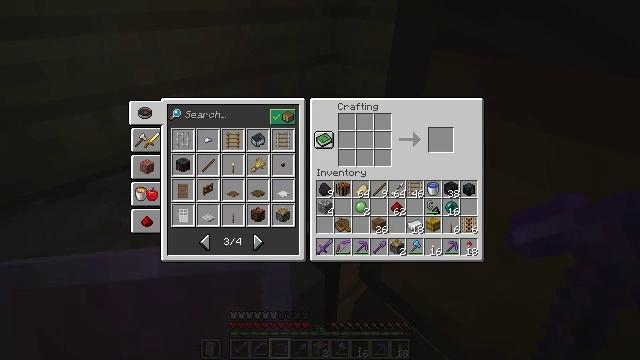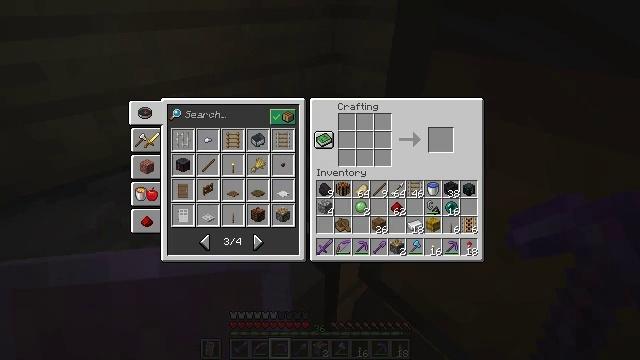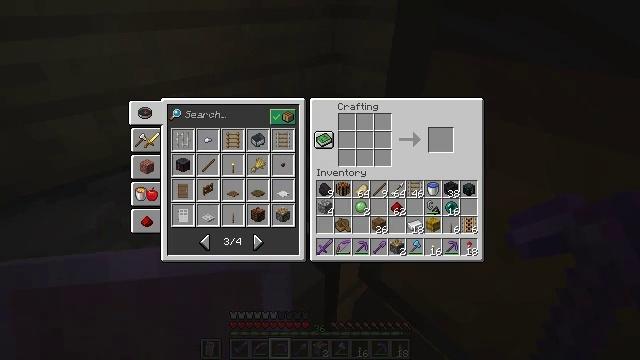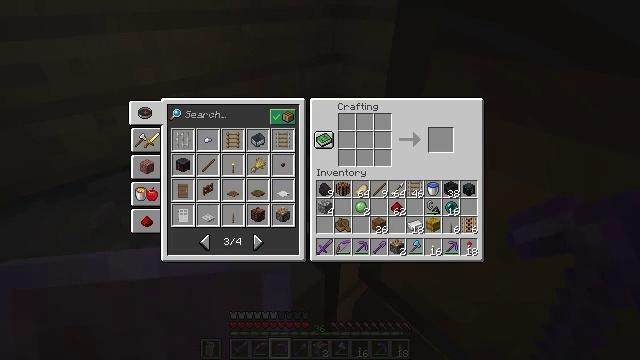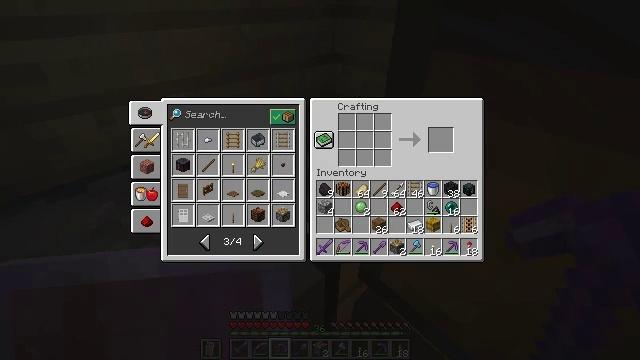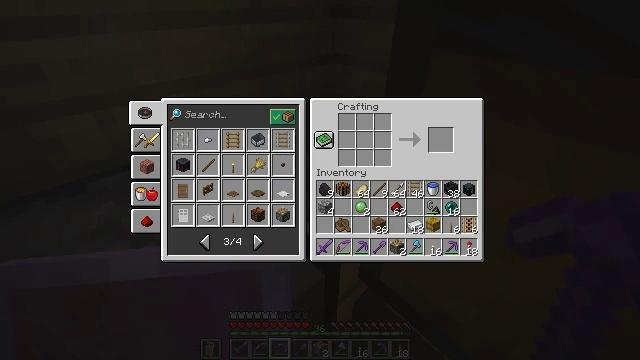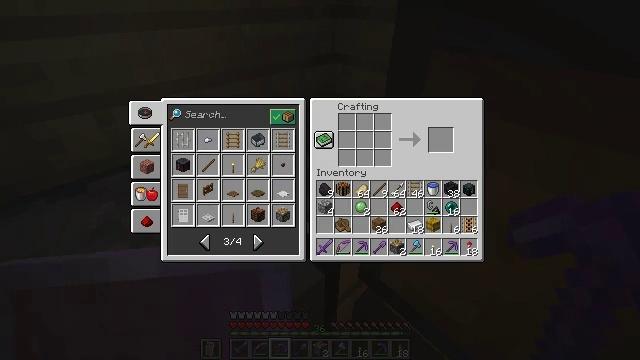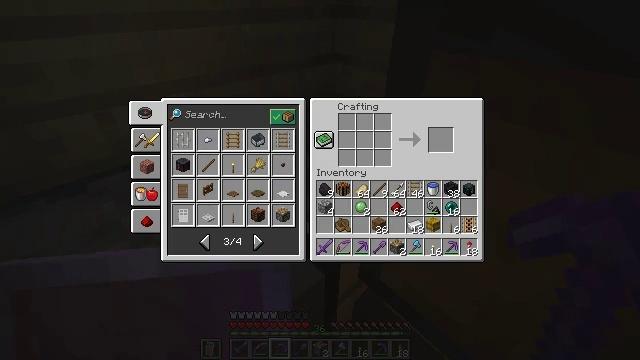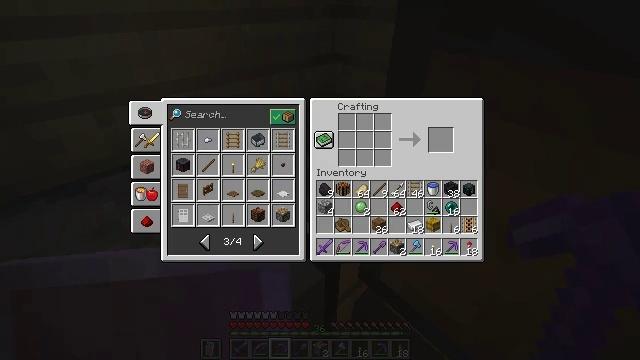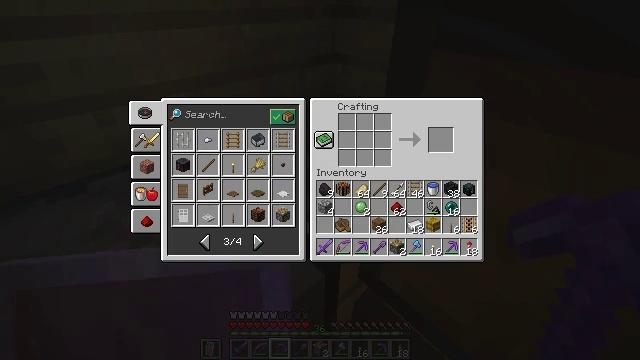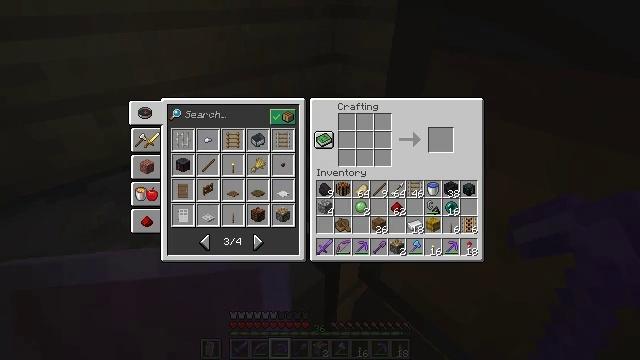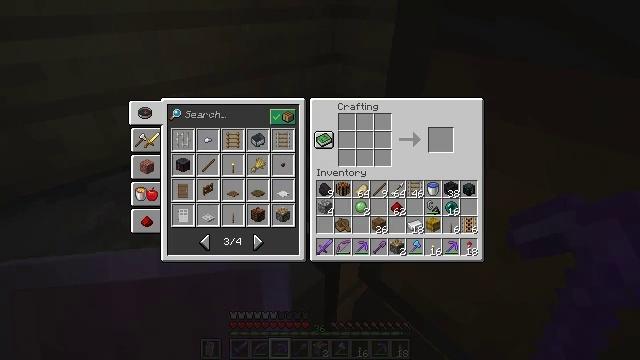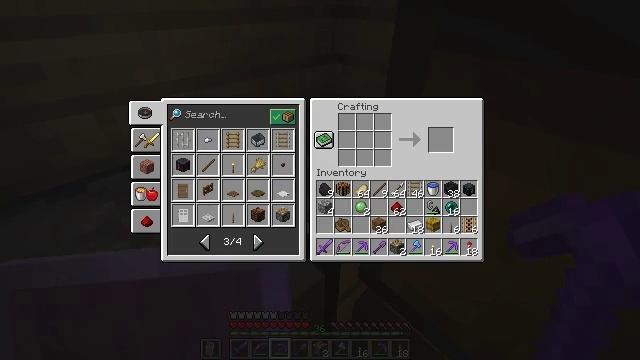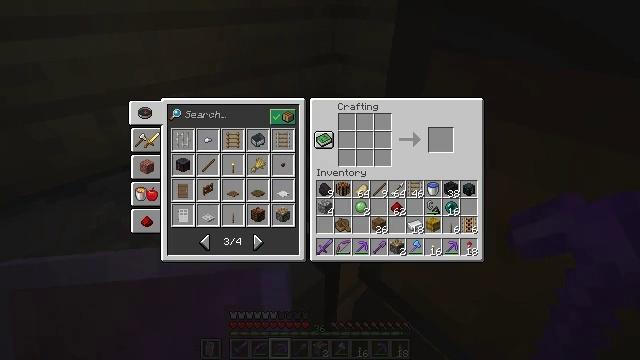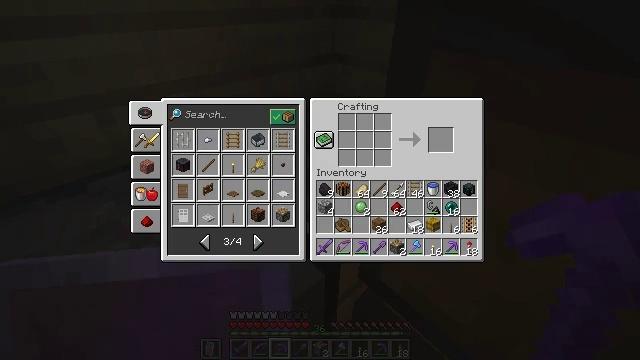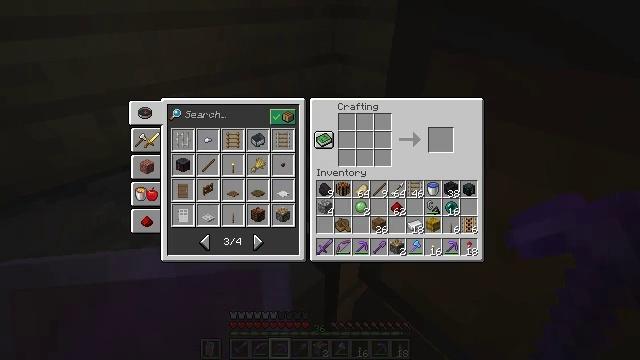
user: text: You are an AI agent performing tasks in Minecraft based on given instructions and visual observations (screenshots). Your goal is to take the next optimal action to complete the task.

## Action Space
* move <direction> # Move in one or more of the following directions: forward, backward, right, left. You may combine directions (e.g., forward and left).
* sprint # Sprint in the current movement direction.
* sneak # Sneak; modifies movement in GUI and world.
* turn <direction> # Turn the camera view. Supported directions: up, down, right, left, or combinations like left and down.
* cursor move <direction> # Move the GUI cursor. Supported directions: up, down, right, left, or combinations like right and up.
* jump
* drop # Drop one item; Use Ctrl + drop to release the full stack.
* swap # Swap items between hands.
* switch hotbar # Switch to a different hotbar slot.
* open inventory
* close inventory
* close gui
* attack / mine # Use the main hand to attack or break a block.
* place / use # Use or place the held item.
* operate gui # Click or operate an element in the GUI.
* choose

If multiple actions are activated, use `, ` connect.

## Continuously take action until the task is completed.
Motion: motion action
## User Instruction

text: Craft a sticky piston.
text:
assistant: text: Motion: no_op
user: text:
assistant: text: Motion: no_op
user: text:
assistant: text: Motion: no_op
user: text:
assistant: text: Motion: no_op
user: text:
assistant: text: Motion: no_op
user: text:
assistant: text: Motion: no_op
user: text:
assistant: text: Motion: no_op
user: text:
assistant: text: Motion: no_op
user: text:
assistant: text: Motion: no_op
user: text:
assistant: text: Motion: no_op
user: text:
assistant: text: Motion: no_op
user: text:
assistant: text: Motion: no_op
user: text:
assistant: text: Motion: no_op
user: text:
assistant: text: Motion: no_op
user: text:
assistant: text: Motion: no_op
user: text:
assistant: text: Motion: no_op
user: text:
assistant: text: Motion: no_op
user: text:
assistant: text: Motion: no_op
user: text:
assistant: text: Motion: turn right and up
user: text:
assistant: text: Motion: no_op
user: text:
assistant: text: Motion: no_op
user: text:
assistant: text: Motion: no_op
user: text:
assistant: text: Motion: no_op
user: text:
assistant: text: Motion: no_op
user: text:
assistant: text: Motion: no_op
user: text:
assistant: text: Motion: turn left and down
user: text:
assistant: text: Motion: no_op
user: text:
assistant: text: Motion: no_op
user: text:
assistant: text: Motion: no_op
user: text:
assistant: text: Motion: no_op